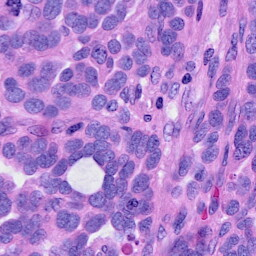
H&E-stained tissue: Ovarian